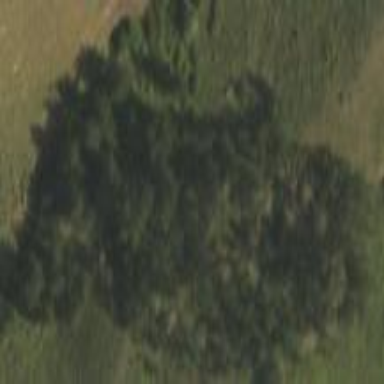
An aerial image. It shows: Dense deciduous broadleaved woodland filled with trees.